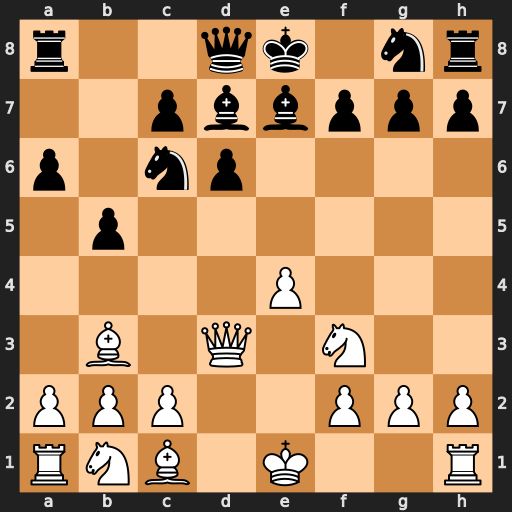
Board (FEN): r2qk1nr/2pbbppp/p1np4/1p6/4P3/1B1Q1N2/PPP2PPP/RNB1K2R
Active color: w
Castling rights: KQkq
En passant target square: -
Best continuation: Qd5 Nh6 Bxh6